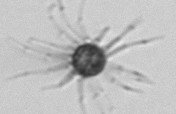
Label: Ophiaster